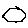
Label: hexagon